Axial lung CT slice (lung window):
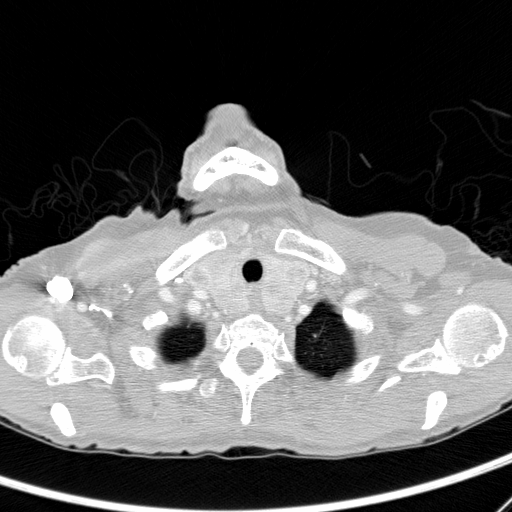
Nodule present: no